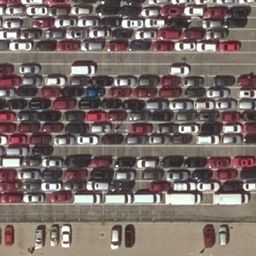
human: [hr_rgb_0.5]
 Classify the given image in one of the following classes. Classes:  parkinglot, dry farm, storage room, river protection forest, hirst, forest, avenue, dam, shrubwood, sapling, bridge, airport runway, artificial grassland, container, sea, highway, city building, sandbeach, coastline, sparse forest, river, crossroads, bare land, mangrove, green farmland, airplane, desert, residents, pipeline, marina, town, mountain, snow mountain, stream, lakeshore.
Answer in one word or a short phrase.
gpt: parkinglot